Field crop: maize
Growth stage: 2
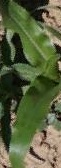
Species: maize